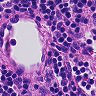
Metastatic tissue present: no